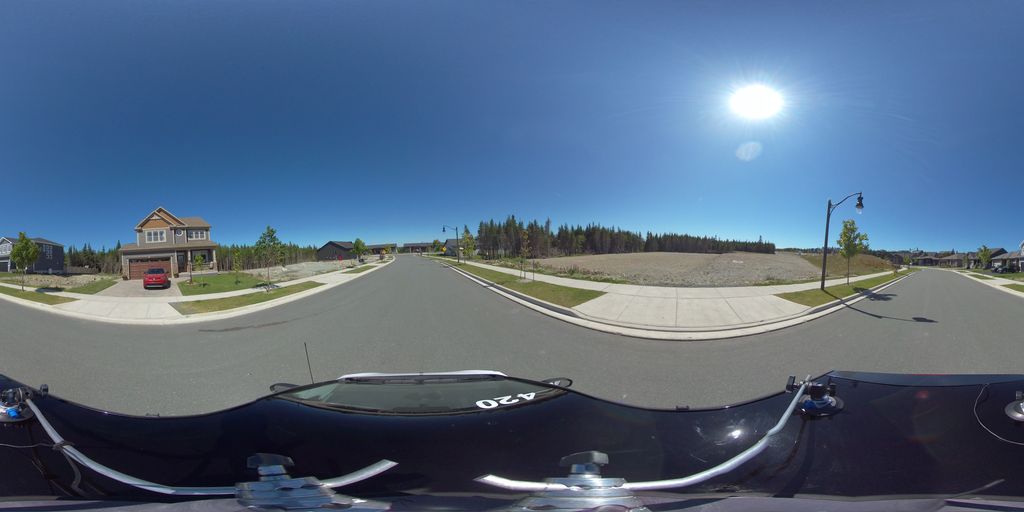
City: st_johns